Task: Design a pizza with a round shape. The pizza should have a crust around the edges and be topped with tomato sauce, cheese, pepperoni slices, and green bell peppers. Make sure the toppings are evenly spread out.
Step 127:
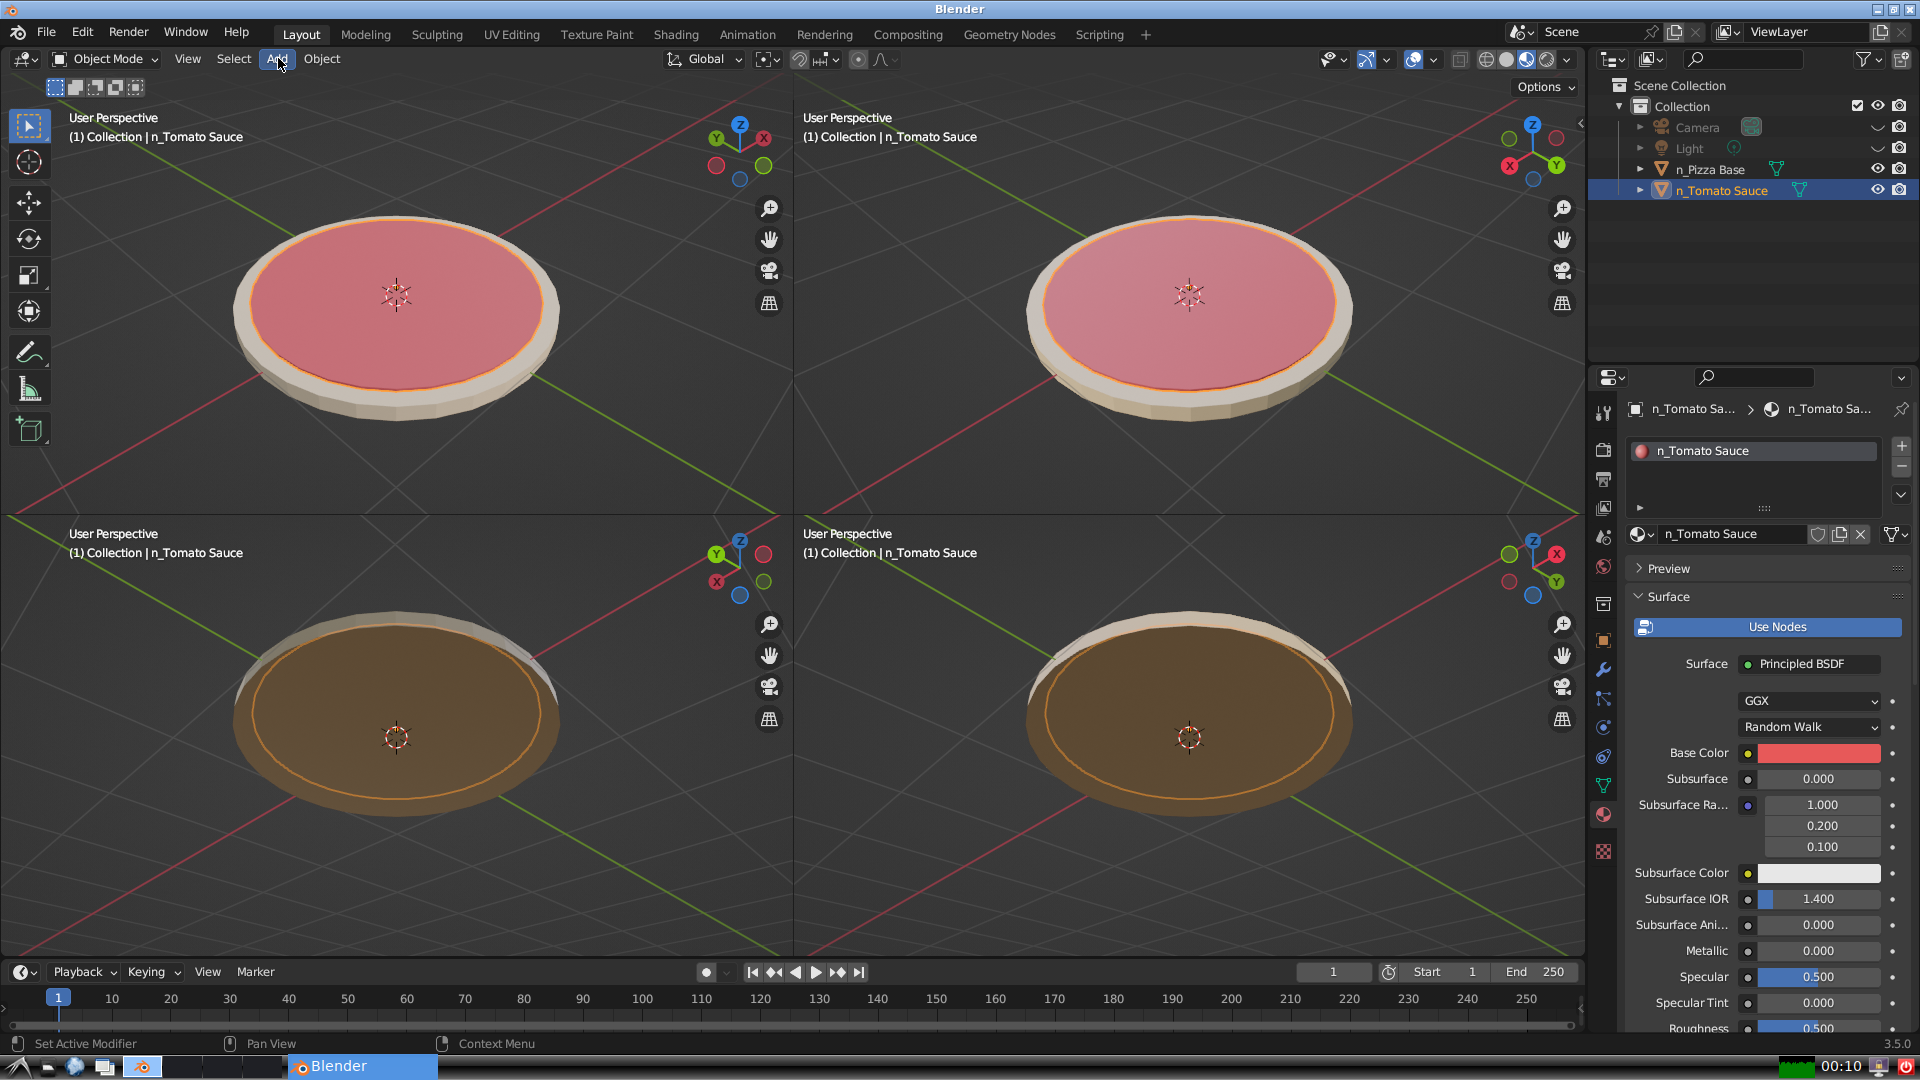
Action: click: no